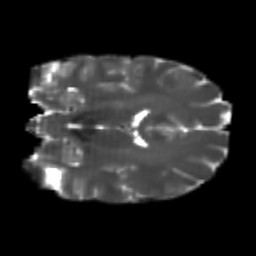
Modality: T2w
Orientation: coronal
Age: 23
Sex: male
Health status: healthy
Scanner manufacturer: philips
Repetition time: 7.386 s
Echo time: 0.08599 s